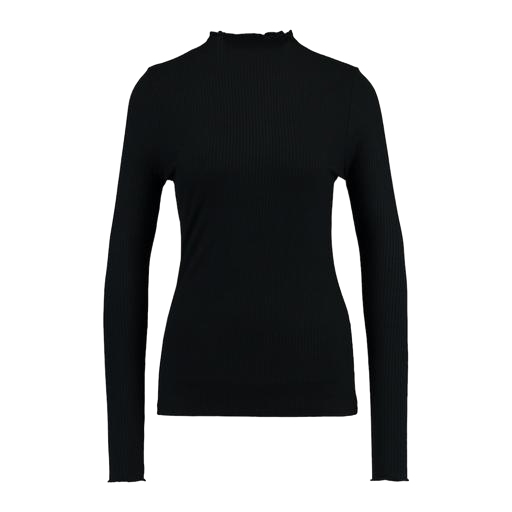
high-neck ribbed-jersey t-shirt, high-neck top, vero moda black high neck blouse, white background